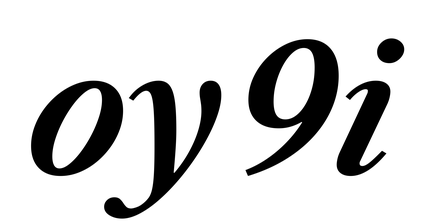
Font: LibreCaslonText-Italic_SemiBold_Italic